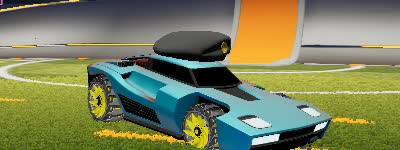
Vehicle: breakout